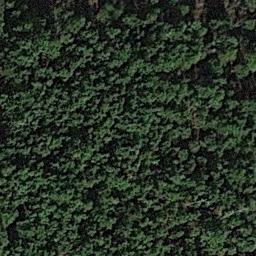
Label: forest